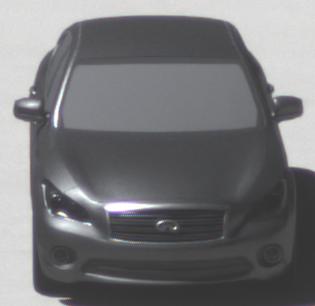
Make: Infiniti
Model: M 37
Detailed model: M (Y51)
Model produced from: 2010/10
Model produced until: 2013/11
Doors: 4
Color: gray
Road condition: dry road
Daytime: midday
Contrast: high contrast